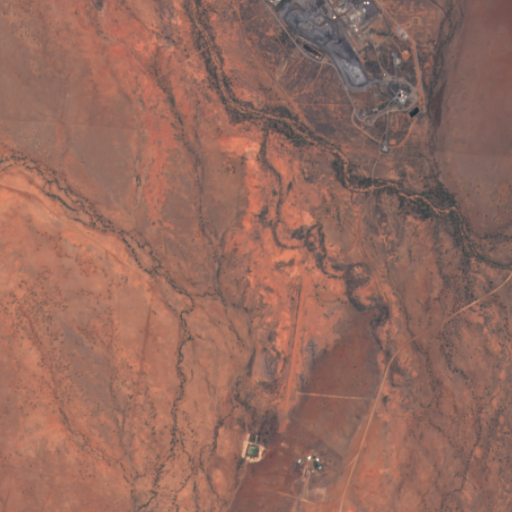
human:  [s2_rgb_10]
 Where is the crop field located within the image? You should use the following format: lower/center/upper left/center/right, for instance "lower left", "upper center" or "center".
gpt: The crop field is located in the lower center of the image.
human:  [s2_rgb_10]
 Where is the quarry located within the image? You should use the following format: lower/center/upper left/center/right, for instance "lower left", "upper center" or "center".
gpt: The quarry is located in the upper right of the image.
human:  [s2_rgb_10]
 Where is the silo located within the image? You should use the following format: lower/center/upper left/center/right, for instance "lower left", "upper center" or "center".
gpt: The silo is located in the upper right of the image.
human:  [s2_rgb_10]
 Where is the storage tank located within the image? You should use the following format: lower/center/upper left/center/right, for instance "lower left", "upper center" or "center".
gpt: The storage tank is located in the upper center of the image.
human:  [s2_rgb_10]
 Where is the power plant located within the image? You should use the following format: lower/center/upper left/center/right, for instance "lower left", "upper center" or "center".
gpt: There is no power plant in the image.